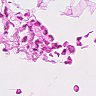
Metastatic tissue present: no